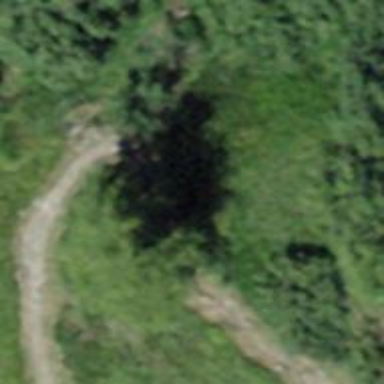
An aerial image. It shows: Path on the ground.